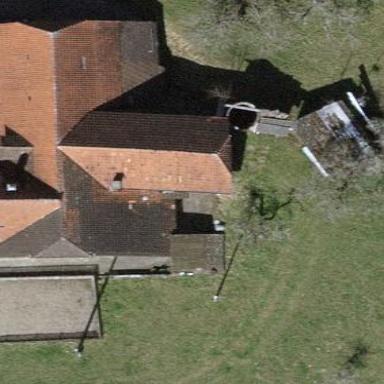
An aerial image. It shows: Farm building.